Question: In JDesktopPane, i have included a JPanel with tree view listing some devices. I dont need those resizable and close options in that panel show in the figure. (Maximize, Minimize, Close). I tried many ways, but not able to hide those functions. Any ideas.

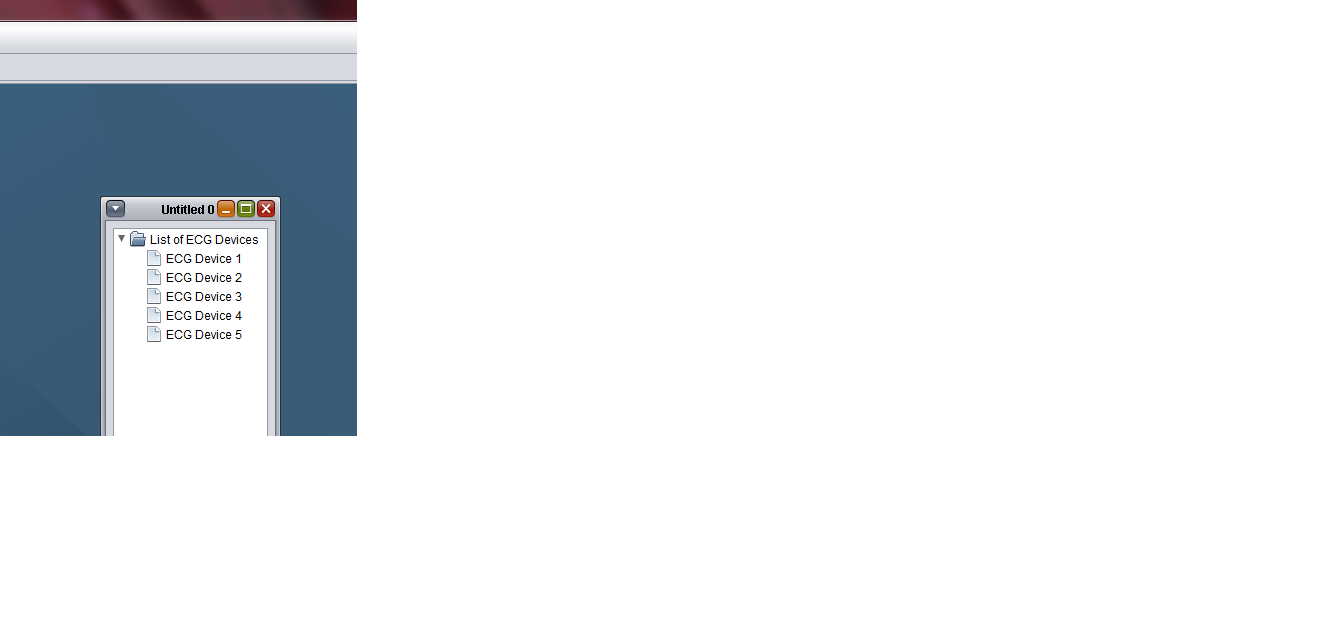
Answer: The component you actually need to be dealing with is the <URL>.
I do not know if this would hide the buttons or merely disable them, so you may have to use some variant of the trick mentioned by R.J - manually removing the buttons.